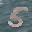
Label: 5